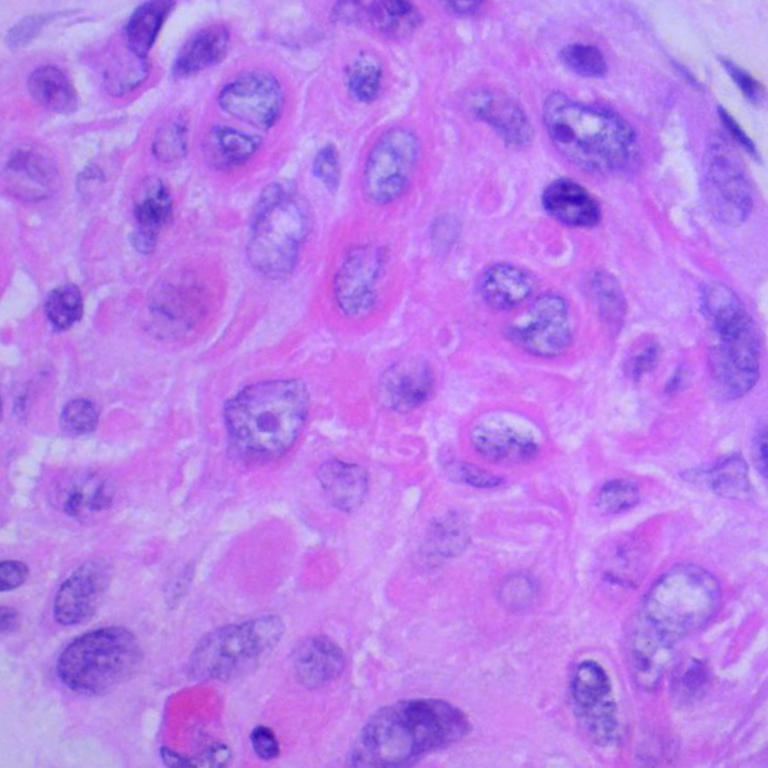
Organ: lung
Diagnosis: squamous carcinomas